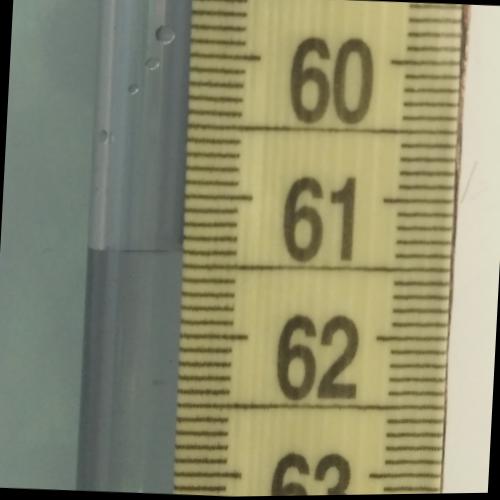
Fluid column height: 61.4 cm